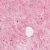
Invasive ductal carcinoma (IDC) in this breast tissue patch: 0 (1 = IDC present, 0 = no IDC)